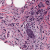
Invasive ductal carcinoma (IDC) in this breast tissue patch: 1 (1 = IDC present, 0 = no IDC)